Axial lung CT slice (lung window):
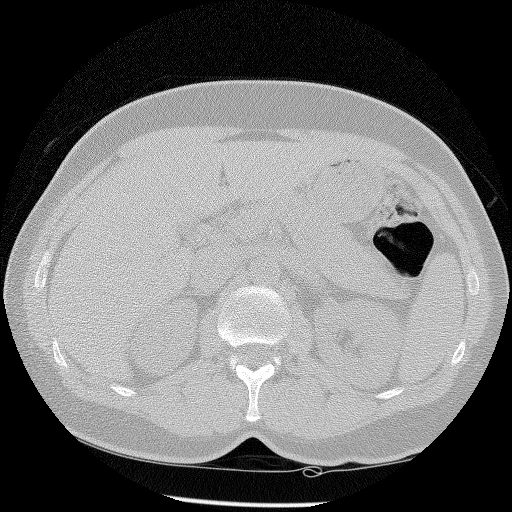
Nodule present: no